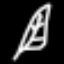
Label: leaf